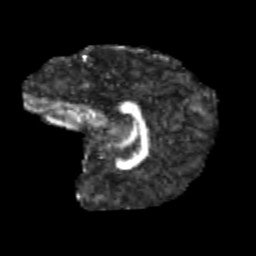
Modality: FA
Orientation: sagittal
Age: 9
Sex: male
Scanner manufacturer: siemens
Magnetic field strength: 3 T
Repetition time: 3.8 s
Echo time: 0.07 s